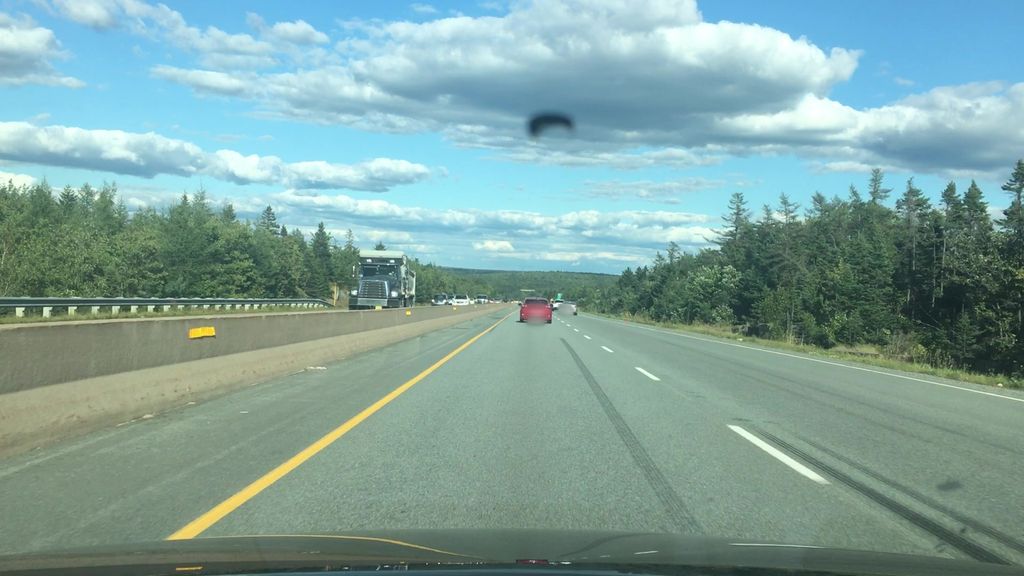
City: halifax